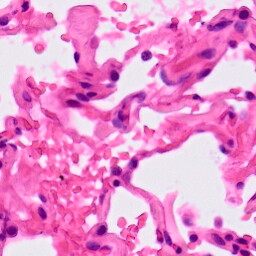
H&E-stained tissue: Lung